Question: I'm planning to write an application that would provide results in quick search box.
Is there any way to fire an Intent to navigate user to "Searchable items" screen in Android 1.6?

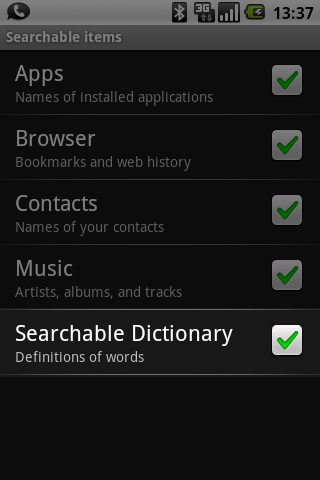
Answer: There is not an intent for this on the developer doc. I think you are going to have to dig into source.
Then you'll also have to consider the repercussions of the fact if you do find an intent, it might not be standard across all phones.
I would ask yourself if you really need it though. Search is pretty powerful in Android, and you should be able to come up with your own "search these areas" preference activity (like the one you've shown) that would do the same thing...assuming that is what your intent here is.